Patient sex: M
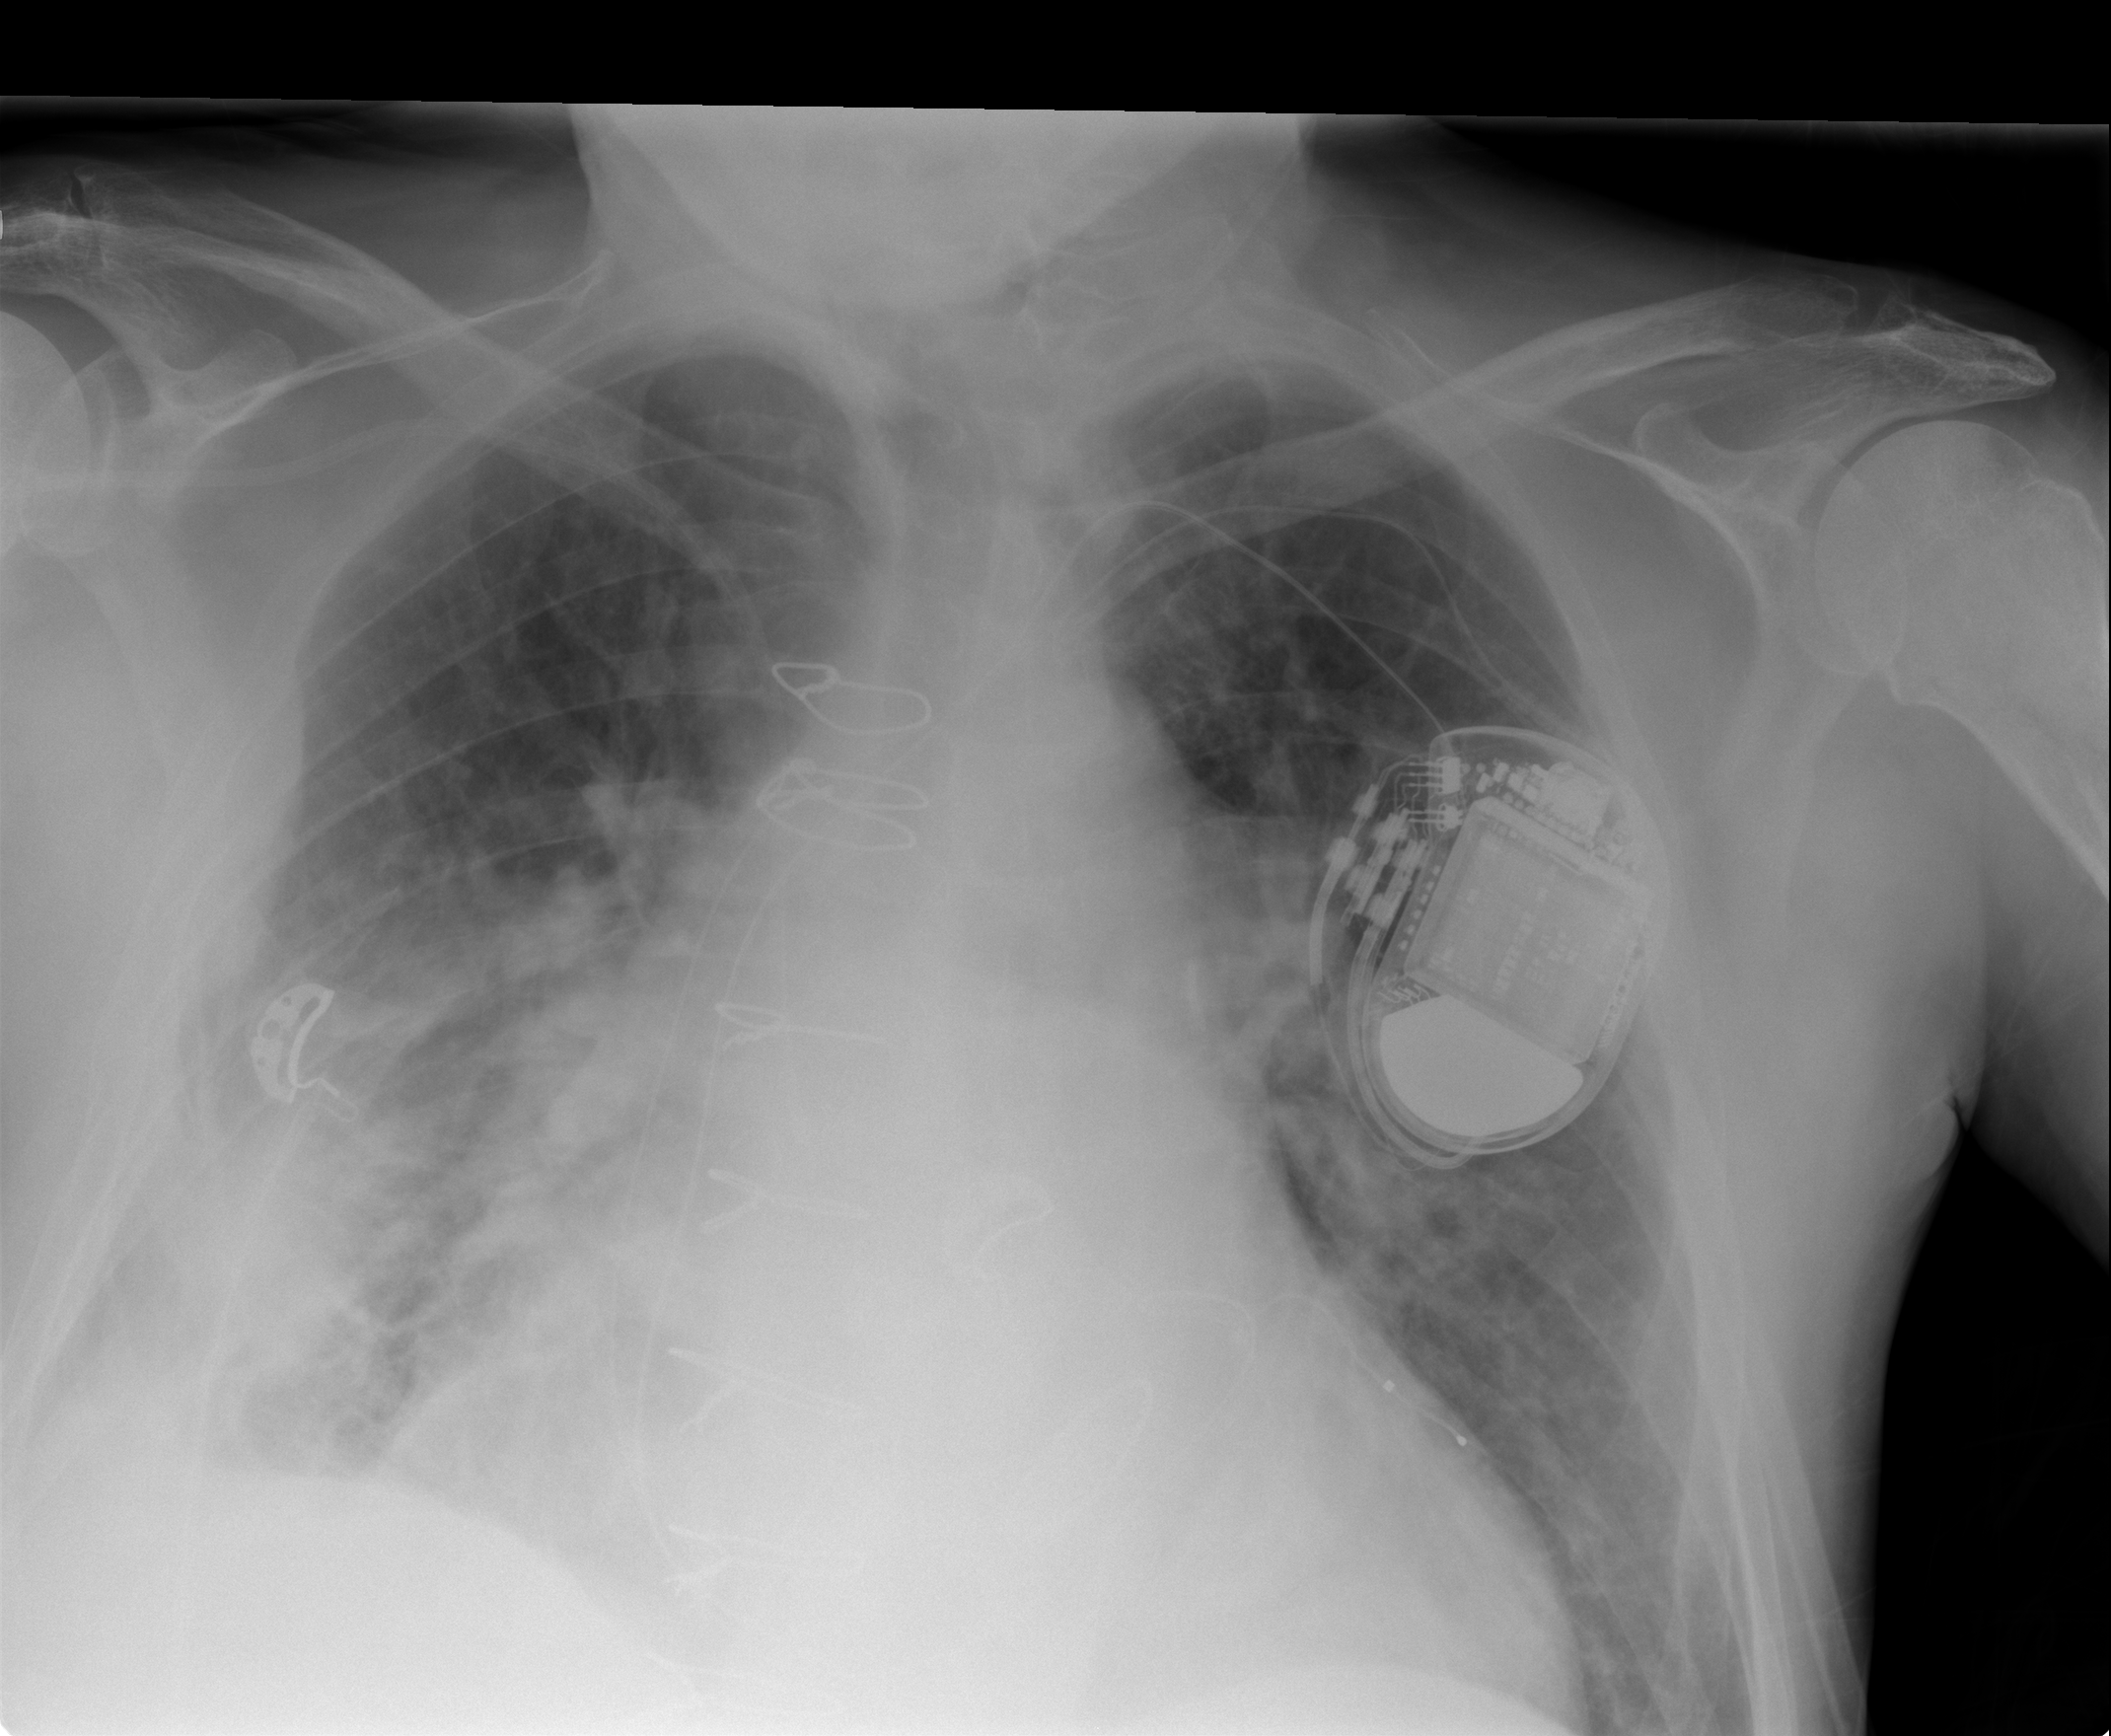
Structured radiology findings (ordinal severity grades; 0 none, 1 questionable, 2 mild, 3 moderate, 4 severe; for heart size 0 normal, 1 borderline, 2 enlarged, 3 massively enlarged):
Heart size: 2
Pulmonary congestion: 2
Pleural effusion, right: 2
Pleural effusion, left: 0
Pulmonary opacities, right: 2
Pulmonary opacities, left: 0
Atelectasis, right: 4
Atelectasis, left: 0